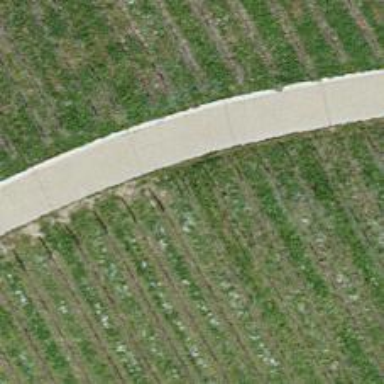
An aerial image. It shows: Well-maintained track road of grade 1.